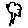
Label: tree